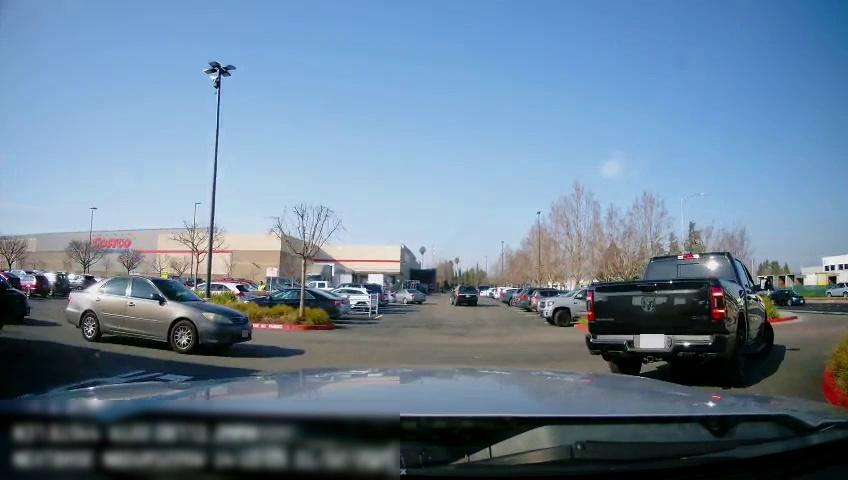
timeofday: Day
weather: Sunny
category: Drivable Space
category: Vehicles | Truck
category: Vehicles | Car
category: Vehicles | Car
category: Vehicles | SUV
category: Vehicles | SUV
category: Vehicles | Truck
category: Vehicles | SUV
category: Vehicles | SUV
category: Vehicles | SUV
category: Vehicles | SUV
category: Vehicles | SUV
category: Vehicles | Car
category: Vehicles | Car
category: Vehicles | Car
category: Vehicles | Car
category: Vehicles | Car
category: Vehicles | SUV
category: Vehicles | Truck
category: Vehicles | Truck
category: Vehicles | SUV
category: Vehicles | SUV
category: Vehicles | SUV
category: Vehicles | Car
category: Vehicles | Car
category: Traffic | Signs